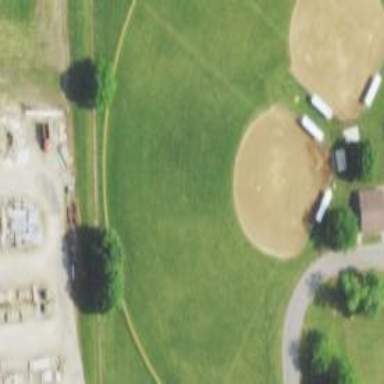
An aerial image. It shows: Baseball pitch for leisure and sports activities.